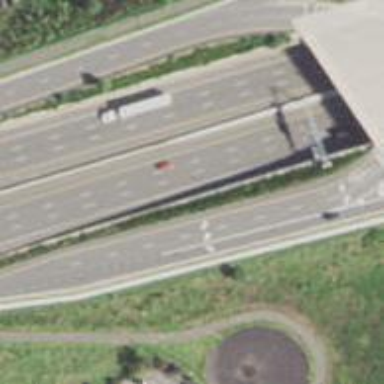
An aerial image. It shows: Trunk link highway.